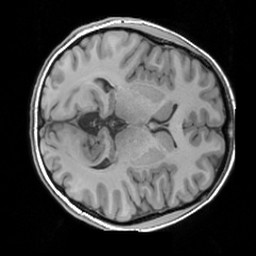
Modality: T1w
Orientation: axial
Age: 24
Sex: female
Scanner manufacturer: siemens
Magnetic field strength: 3 T
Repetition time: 1.63 s
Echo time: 0.00311 s